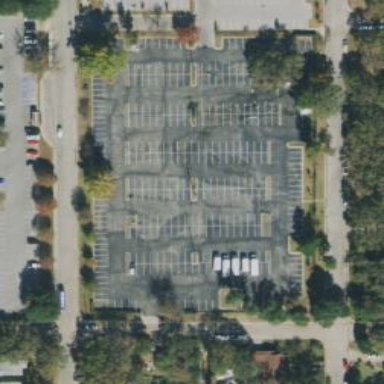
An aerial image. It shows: Parking area with surface.